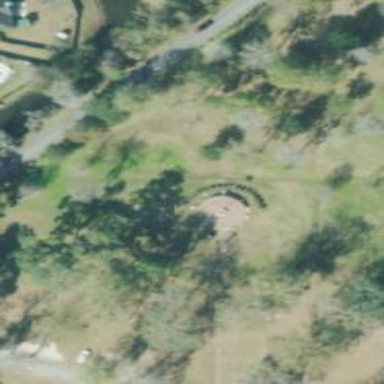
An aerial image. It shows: Memorial site with historic significance.